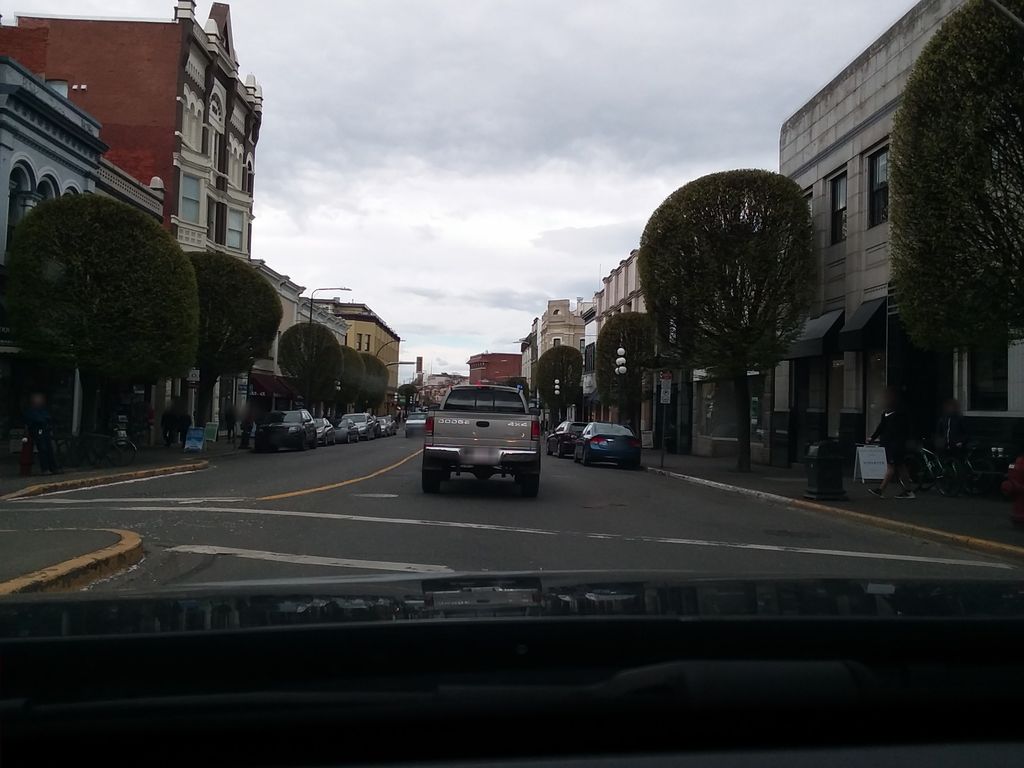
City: victoria